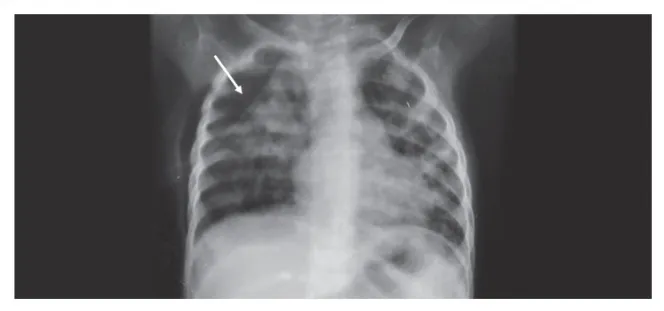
An 18-month-old male, follow-up case of disseminated multidrug resistant (MDR) TB on MDR regime. Chest radiography shows multiple cystic lucencies, ill-defined opacities in both lungs and a right pneumothorax with an intercostal drainage tube in situ (arrow).
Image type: radiology (x_ray)